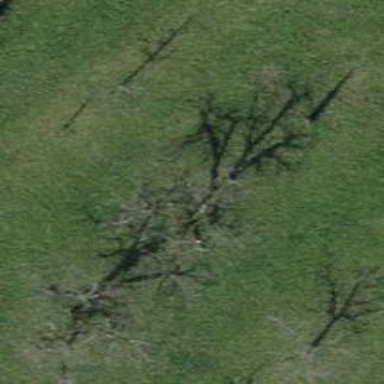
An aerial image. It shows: Agricultural area with deciduous broadleaved trees.